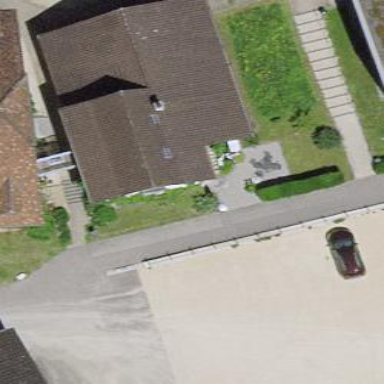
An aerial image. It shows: Shed.